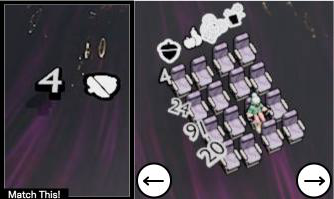
Task: seats
Answer: no